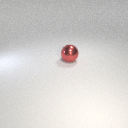
large red metal sphere